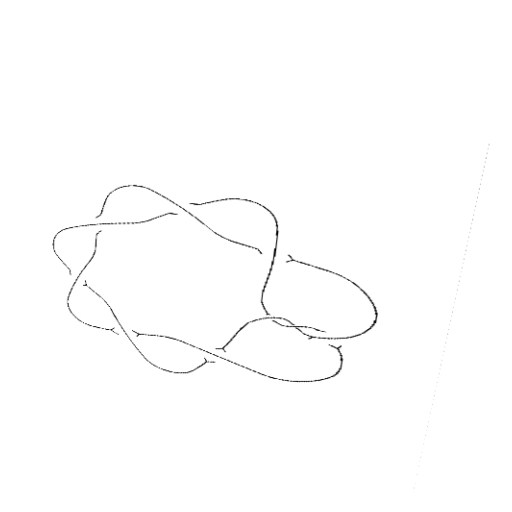
Crossing number: 9